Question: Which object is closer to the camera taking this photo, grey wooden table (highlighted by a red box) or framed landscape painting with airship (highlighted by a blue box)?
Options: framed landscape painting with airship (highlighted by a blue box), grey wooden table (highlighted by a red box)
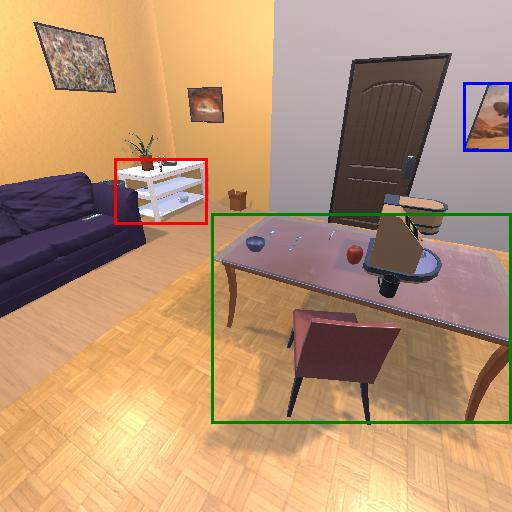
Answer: framed landscape painting with airship (highlighted by a blue box)